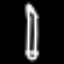
Label: pencil